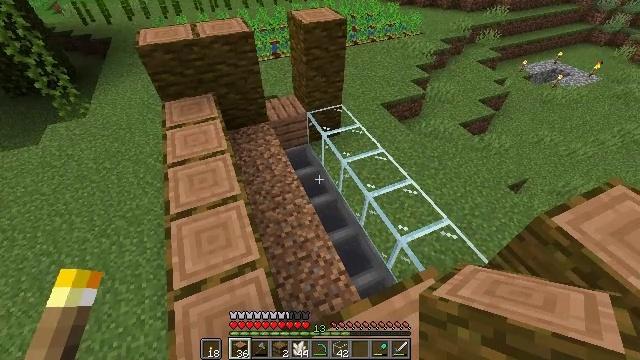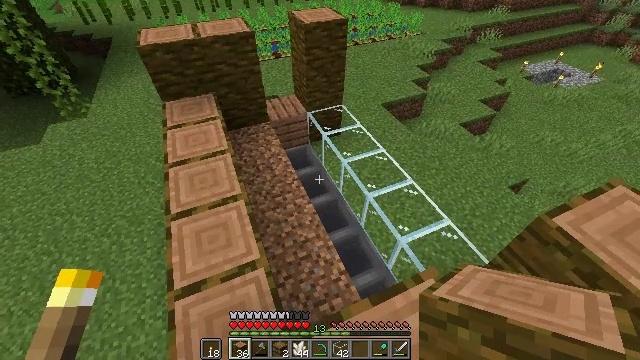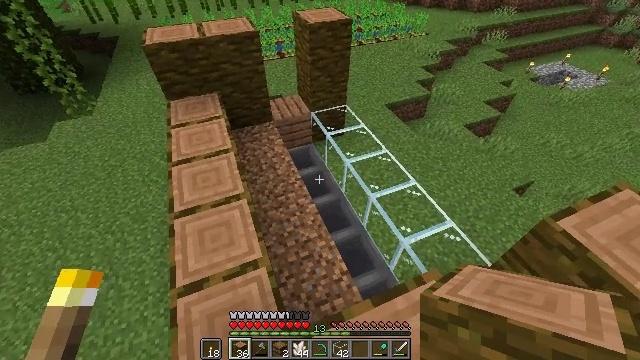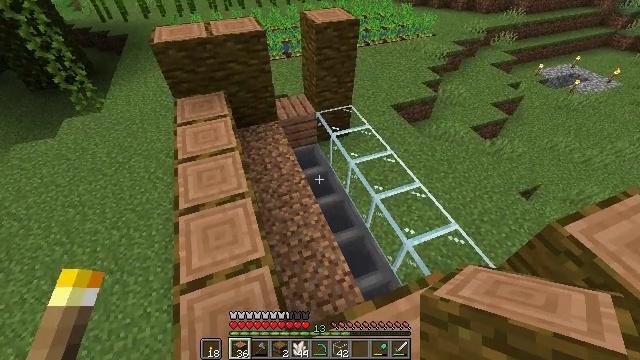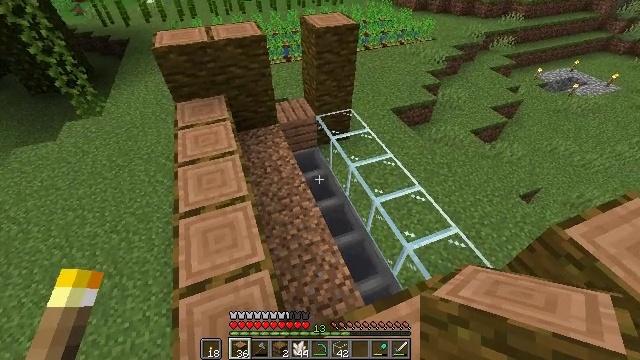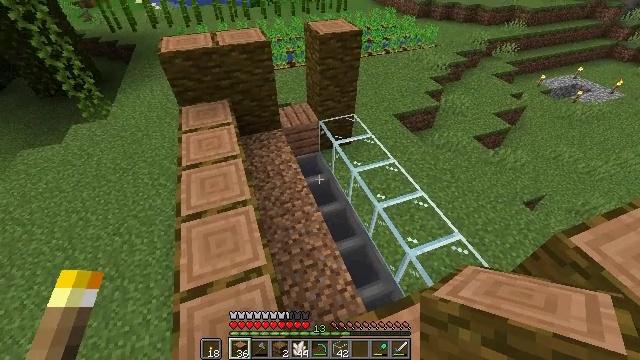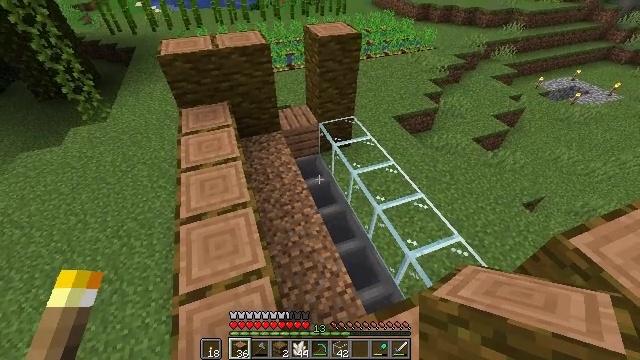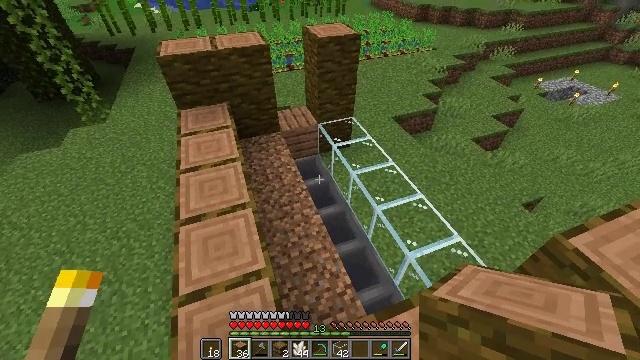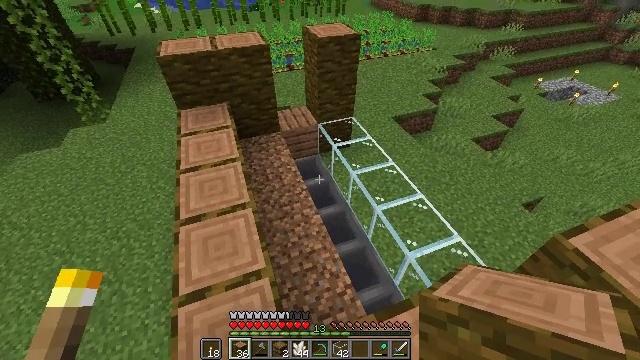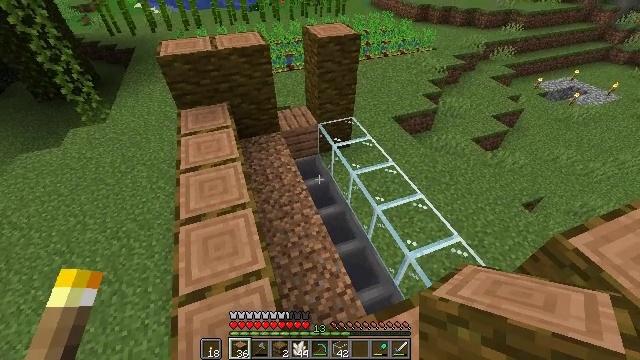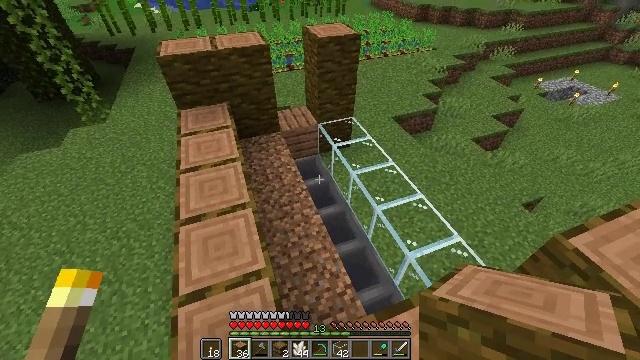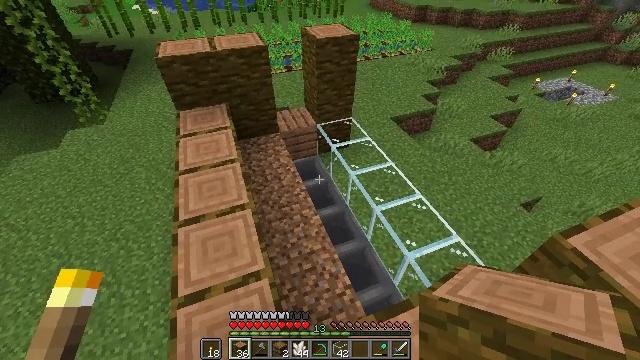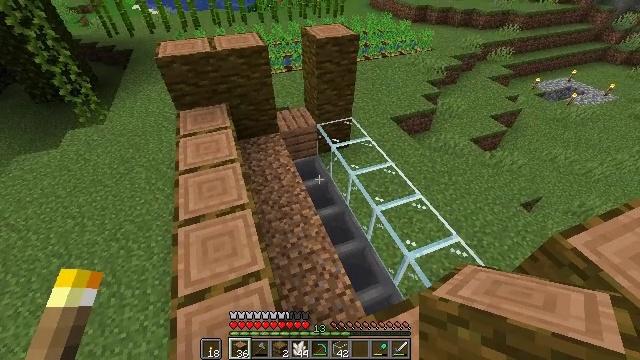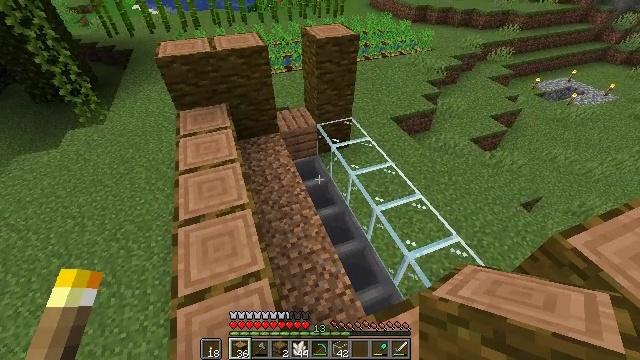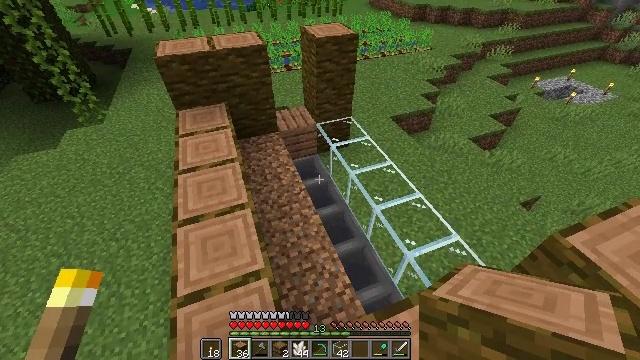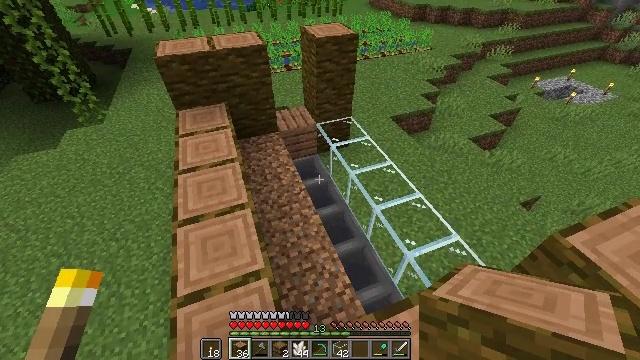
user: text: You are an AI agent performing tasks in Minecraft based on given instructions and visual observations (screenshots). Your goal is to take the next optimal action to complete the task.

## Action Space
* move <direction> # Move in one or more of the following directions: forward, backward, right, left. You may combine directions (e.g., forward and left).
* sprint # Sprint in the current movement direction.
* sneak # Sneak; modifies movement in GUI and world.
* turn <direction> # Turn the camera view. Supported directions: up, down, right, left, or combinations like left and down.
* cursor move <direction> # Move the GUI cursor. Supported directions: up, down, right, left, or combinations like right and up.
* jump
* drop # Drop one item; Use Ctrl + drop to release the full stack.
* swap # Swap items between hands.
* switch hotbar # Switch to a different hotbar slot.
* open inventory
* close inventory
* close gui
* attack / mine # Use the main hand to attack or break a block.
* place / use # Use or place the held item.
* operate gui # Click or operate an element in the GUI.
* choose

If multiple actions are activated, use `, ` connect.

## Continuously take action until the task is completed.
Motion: motion action
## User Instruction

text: Break the jungle planks to recycle them.
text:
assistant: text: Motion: no_op
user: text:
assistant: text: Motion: no_op
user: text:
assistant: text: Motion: turn left
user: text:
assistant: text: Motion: no_op
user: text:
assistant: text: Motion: turn up
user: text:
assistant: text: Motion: no_op
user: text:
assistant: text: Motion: no_op
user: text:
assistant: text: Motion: no_op
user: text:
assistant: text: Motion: no_op
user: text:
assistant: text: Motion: no_op
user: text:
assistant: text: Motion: no_op
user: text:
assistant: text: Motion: no_op
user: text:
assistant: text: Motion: no_op
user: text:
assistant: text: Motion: no_op
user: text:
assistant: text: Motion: no_op
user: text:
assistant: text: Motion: no_op
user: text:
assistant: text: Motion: no_op
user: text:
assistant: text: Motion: no_op
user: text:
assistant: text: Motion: no_op
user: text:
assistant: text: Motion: no_op
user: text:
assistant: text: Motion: no_op
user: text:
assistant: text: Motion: no_op
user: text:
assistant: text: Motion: no_op
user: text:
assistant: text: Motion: no_op
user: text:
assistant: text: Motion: no_op
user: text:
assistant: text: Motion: no_op
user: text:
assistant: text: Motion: no_op
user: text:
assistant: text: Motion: no_op
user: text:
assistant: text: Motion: no_op
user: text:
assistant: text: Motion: no_op